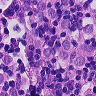
Metastatic tissue present: yes